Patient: sex M, age 46
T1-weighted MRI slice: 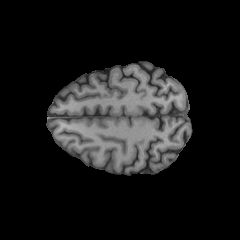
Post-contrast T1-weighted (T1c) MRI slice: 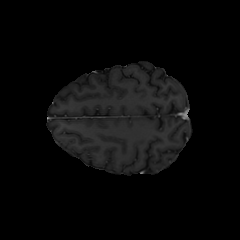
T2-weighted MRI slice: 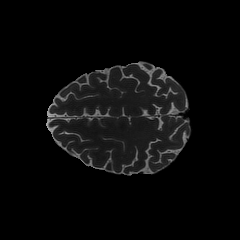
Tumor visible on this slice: no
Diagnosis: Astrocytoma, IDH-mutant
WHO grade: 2